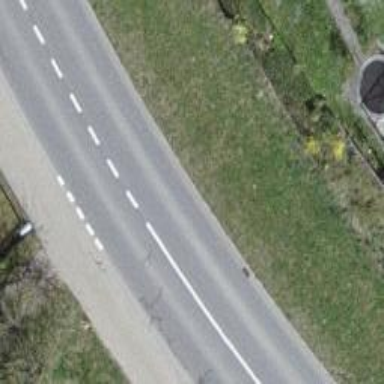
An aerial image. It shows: Secondary road with cycle track on the right side.